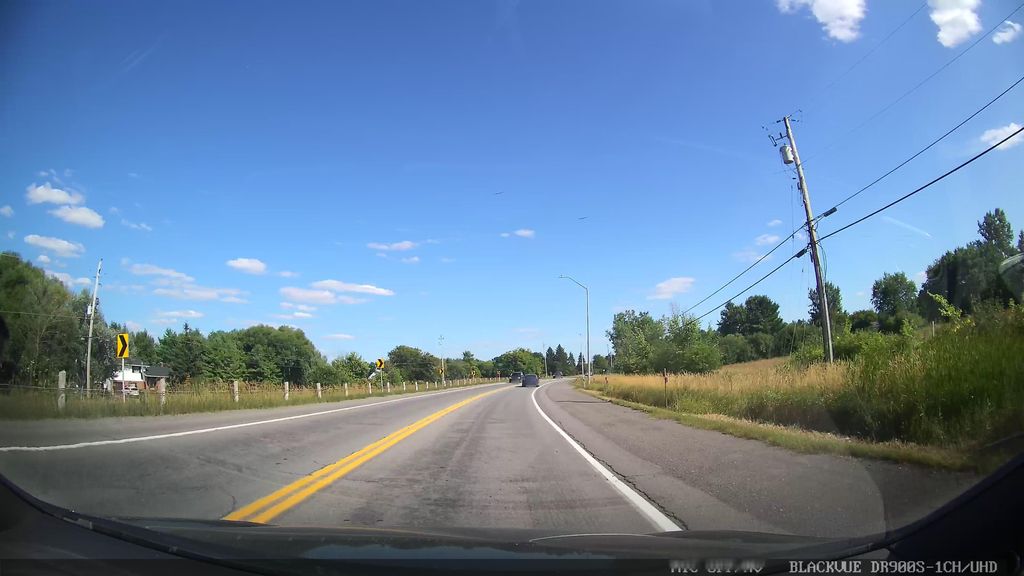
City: ottawa-gatineau